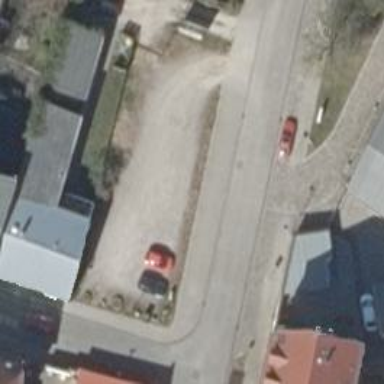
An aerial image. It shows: Residential road with parallel parking on the left side.